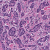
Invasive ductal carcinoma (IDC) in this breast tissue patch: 1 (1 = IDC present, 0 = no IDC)